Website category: university
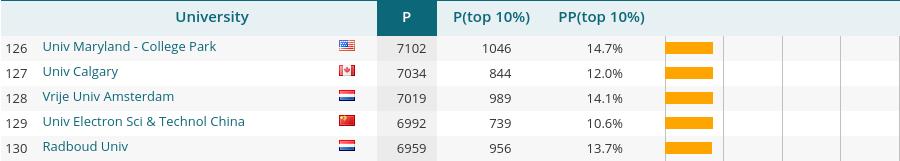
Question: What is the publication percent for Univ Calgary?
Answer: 12.0%

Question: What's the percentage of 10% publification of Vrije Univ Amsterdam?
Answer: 14.1%

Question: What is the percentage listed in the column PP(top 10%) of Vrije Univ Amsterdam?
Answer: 14.1%

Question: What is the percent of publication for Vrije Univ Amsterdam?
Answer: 14.1%

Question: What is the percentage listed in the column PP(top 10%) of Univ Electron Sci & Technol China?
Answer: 10.6%

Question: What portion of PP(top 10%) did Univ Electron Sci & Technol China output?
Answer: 10.6%

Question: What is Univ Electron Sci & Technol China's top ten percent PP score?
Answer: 10.6%

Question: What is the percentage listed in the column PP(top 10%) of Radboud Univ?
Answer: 13.7%

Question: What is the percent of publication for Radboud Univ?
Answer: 13.7%

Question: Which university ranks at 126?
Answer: Univ Maryland - College Park

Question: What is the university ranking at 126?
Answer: Univ Maryland - College Park

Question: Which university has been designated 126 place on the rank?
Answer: Univ Maryland - College Park

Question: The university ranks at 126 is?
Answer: Univ Maryland - College Park

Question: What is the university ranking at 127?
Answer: Univ Calgary

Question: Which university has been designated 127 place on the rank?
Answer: Univ Calgary

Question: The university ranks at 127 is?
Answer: Univ Calgary

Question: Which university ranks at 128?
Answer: Vrije Univ Amsterdam

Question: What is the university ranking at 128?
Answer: Vrije Univ Amsterdam

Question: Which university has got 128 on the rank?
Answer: Vrije Univ Amsterdam

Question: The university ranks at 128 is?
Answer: Vrije Univ Amsterdam

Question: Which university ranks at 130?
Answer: Radboud Univ

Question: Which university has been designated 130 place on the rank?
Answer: Radboud Univ

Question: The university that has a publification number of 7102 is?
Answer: Univ Maryland - College Park

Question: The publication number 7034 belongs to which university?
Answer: Univ Calgary

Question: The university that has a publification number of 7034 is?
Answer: Univ Calgary

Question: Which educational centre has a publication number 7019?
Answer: Vrije Univ Amsterdam

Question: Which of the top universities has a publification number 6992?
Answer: Univ Electron Sci & Technol China

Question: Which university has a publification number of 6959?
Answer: Radboud Univ

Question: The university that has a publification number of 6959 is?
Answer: Radboud Univ

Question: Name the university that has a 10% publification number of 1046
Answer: Univ Maryland - College Park

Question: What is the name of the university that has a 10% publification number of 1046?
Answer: Univ Maryland - College Park

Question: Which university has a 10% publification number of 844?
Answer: Univ Calgary

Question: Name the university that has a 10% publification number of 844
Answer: Univ Calgary

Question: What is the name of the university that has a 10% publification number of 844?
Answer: Univ Calgary

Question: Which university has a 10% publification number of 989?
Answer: Vrije Univ Amsterdam

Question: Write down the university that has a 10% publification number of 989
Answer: Vrije Univ Amsterdam

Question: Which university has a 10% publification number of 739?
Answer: Univ Electron Sci & Technol China

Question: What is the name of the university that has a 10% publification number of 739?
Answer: Univ Electron Sci & Technol China

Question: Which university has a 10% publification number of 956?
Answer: Radboud Univ

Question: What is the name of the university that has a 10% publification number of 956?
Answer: Radboud Univ